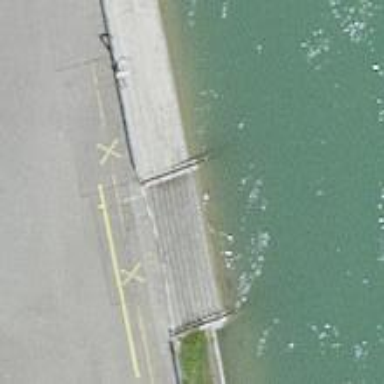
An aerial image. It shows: Slipway on leisure land.